Aerial crown-view tile of a tropical tree (Barro Colorado Island, Panama), acquired 20240611:
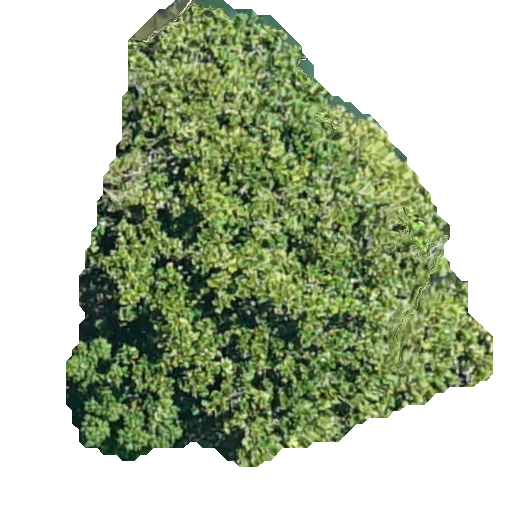
Species: Anacardium excelsum
GBIF accepted scientific name: Anacardium excelsum
Crown area: 210.776 m²